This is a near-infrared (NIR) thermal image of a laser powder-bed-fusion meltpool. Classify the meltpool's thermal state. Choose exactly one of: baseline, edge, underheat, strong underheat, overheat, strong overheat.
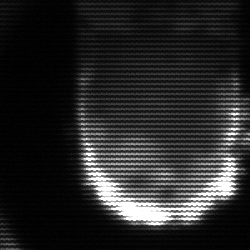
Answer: baseline